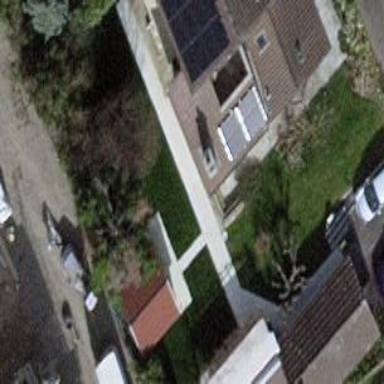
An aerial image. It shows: Garden enclosed by fence.